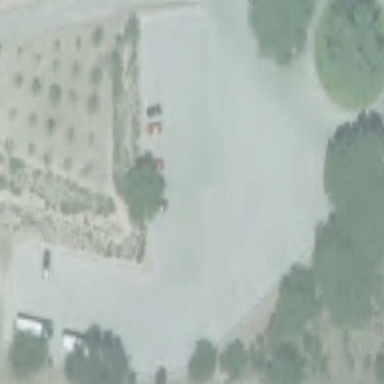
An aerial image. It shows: Parking area with surface.